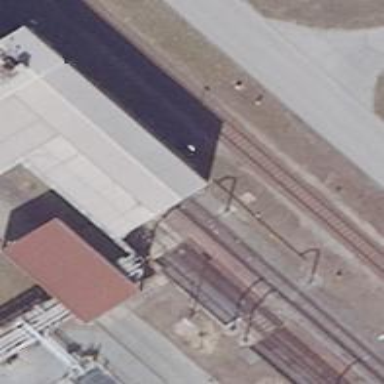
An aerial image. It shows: Railway yard with building passage tunnel.